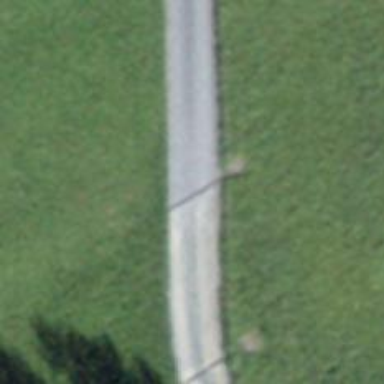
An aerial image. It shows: Asphalt track with grade1 tracktype.